Question: I am trying to import an Eclipse Maven project that already exists in a ClearCase snapshot view. I have the Clearcase SCM adapter installed in my Eclipse Indigo. I am following the instructions provided in <URL>. But I am getting a  error. Being a checked-in ClearCase element, the file is/should be read-only. The SCM adapter is configured to that Eclipse automatically check-out files when required. Can anyone shed any lights on this?
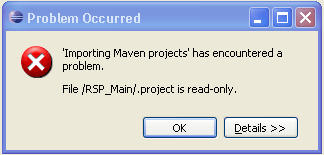
Answer: In a snapshot view, you can put the .project file in an <URL>.
Simply make it writable with an OS (ie a non-ClearCase operation) through the OS (chmod for Linux, file properties for Windows).
At the next update of the snapshot view, that "hijacked" file won't be modified.
Once you are done, you will be able to "undo hijacked" that file if no significant change was introduced.